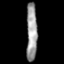
Tissue: prostate
Cell type: T cells
Senescence score: 0.3475
Nuclear area (px): 615
Mean DAPI intensity: 154.53